Question: I am trying to customize my checkbox, the final goal is to look as close as possible to this:

Don't mind the background on 'Remember me' it's just to hide the text of the original label that is on my native language.
Even though it seems a lot different, at first I just wanted to changed the tick sign with a blue square and use the original 'checkbox' view so if I've missed something and it's still the easiest way please provide example.
However I was unable to find an attribute/option to change just that so I dig a little deeper and I decided to use <URL> example to achieve my goal.
This is what I achieved on my own - <URL> but there are two major things I want to add if it's gonna be that way:
- '<label>''Remember me''<label>..</label>'- 'lightgrey'
And of course, any changes that will make things look more like the example provided in the question are appreciated. I'm not stuck with this idea but it seems the closest to what I want.
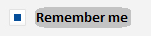
Answer: You must use the 'label', because otherwise you cannot check the checkbox when you click on it.
For the "Remember me", you can add another 'label', which contains the text. To have it on the same line, you must add 'display: inline-block' to '#wrap'
'''
<div id="wrap">
<input type='checkbox' name='thing' value='valuable' id="thing" />
<label class="mark" for="thing"></label>
</div>
<label for="thing">Remember me</label>
'''
'''
#wrap {
display: inline-block;
}
'''
To be more like the native checkbox when unchecked, you can use
'''
background: transparent;
'''
To distinguish between the two labels, I used 'class="mark"' for the box.
See modified <URL>
This works in Chrom, but at least for Firefox 20
'''
#thing {
display: none;
}
'''
doesn't work. For Firefox 20, you must use
'''
#thing {
position: absolute;
visibility: hidden;
}
'''
to hide the checkbox and take it out of the normal flow.
<URL>
You can also try '#thing + label:before' to create a checkbox
'''
#thing + label:before
{
content: "";
background: transparent;
height: 9px;
width: 9px;
display:inline-block;
padding: 0 0 0 0px;
margin-left: 3px;
margin-bottom: 3px
}
#thing:checked + label:before
{
background: #0080FF;
}
'''
and put the "Remember me" in the label
'''
<input type='checkbox' name='thing' value='valuable' id="thing"/>
<label for="thing">Remember me</label>
'''
The drawback to this, I cannot find a way to put the box and label on one line.
<URL>